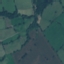
Label: Pasture